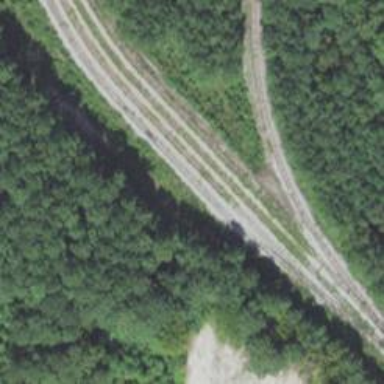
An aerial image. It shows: Disused railway spur.